Field crop: maize
Growth stage: 2
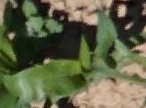
Species: maize